Гладкая проволока изогнута так, что если совместить ось $O y$ с одной ее частью, то другая часть проволоки будет совпадать с графиком функции $y=a x^{3}$ при $x>0$ (см. рисунок).  Проволока равномерно вращается вокруг вертикальной оси $O y$ с угловой скоростью $\omega$. На нее надета бусинка $M$, которая может скользить вдоль проволоки с пренебрежимо малым трением.
Найдите координаты $x_{0}$ и $y_{0}$ равновесного положения бусинки и период $T$ малых колебаний относительно этого положения.
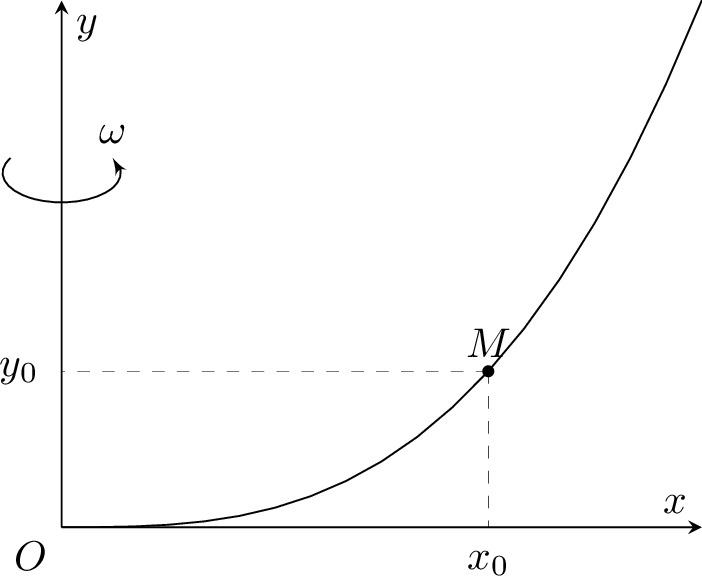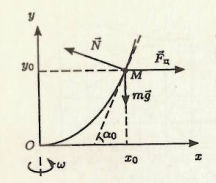
Решение: Касательная к проволоке в точке $\left(x_{0}, y_{0}\right)$ — положении равновесия бусинки — составляет угол $\alpha_{0}$ с осью $O x$, причем $\operatorname{tg} \alpha_{0}=y_{x}^{\prime}\left(x_{0}\right)=3 a x_{0}^{2}$. $\quad (1)$ Второй закон Ньютона в проекции на эту касательную имеет вид (см. рисунок): $$ m \omega^{2} x_{0} \cos \alpha_{0}=m g \sin \alpha_{0}. \quad (2) $$  Из $(1)$ и $(2)$ находим $x_{0}=\frac{\omega^{2}}{3 a g}$, $y\left(x_{0}\right)=\frac{\omega^{6}}{27 a^{2} g^{3}}$. Пусть $\Delta x$ и $\Delta y$ — смещения бусинки при малых колебаниях, тогда $$ \Delta y=a\left(x_{0}+\Delta x\right)^{3}-a x_{0}^{3} \approx 3 a x_{0}^{2} \Delta x+3 a x_{0} \Delta x^{2}. $$ Малое смещение бусинки вдоль проволоки $$ s \approx \sqrt{\Delta x^{2}+\Delta y^{2}}=\sqrt{1+y_{x}^{\prime}\left(x_{0}\right)^{2}} \Delta x=\sqrt{1+\frac{\omega^{8}}{9 a^{2} g^{4}}} \Delta x . $$ В системе отсчета, вращающейся вместе с проволокой, кинетическая энергия бусинки $$ E_{к}=\frac{m}{2}\left(\frac{d s}{d t}\right)^{2}; $$ потенциальная энергия в полях силы тяжести и центробежной силы $$ E_{п}=m g\left(y_{0}+\Delta y\right)-\frac{m \omega^{2}}{2}\left(x_{0}+\Delta x\right)^{2}= \\ =m g y_{0}+m g\left(3 a x_{0}^{2} \Delta x+3 a x_{0} \Delta x^{2}\right)-\left(\frac{m \omega^{2}}{2} x_{0}^{2}+m \omega^{2} x_{0} \Delta x+\frac{m \omega^{2}}{2} \Delta x^{2}\right) . $$ Из $(1)$ и $(2)$ следует $3 a x_{0}^{2} m g \Delta x=m \omega^{2} x_{0} \Delta x$, поэтому $$ E_{п}=C+\frac{m \omega^{2}}{2} \Delta x^{2}, \text { где } C=m g y_{0}-\frac{m}{2} \omega^{2} x_{0}^{2} . $$ Выразим полную механическую энергию через $s$: $$ E=\frac{m}{2}\left(\frac{d s}{d t}\right)^{2}+\frac{m \omega^{2}}{2} \frac{s^{2}}{1+\frac{\omega^{8}}{9 a^{2} g^{4}}}+C . $$ Энергия гармонических колебаний имеет вид $E=\frac{m v^{2}}{2}+\frac{k x^{2}}{2}+C$, что соответствует нашему случаю $(k$ — эффективная жесткость $)$. Период колебаний $$ T=2 \pi \sqrt{\frac{m}{k}}=\frac{2 \pi}{\omega} \sqrt{1+\frac{\omega^{8}}{9 a^{2} g^{4}}}. $$
Ответ: $$ x_{0}=\frac{\omega^{2}}{3 a g}, \quad y\left(x_{0}\right)=\frac{\omega^{6}}{27 a^{2} g^{3}}. $$ $$ T=\frac{2 \pi}{\omega} \sqrt{1+\frac{\omega^{8}}{9 a^{2} g^{4}}}. $$
Темы:
T, Механика, Динамика, Колебания, Всероссийские, Вращательное движение